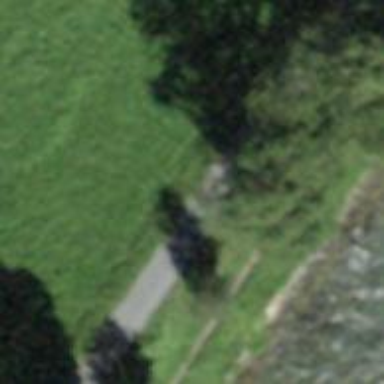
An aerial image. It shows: Bench for seating.